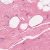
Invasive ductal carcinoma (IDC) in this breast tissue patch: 0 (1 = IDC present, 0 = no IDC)